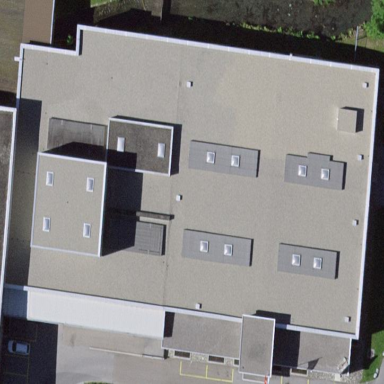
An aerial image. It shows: Industrial building.